Question: In the Control Panel applet for customizing tray icons, the application's name is shown. In a WinForms application, this name may be changed with the 'AssemblyTitle' value at compile time, as shown in the image.

Is it possible to change this value at runtime, perhaps with a form property or some other method?
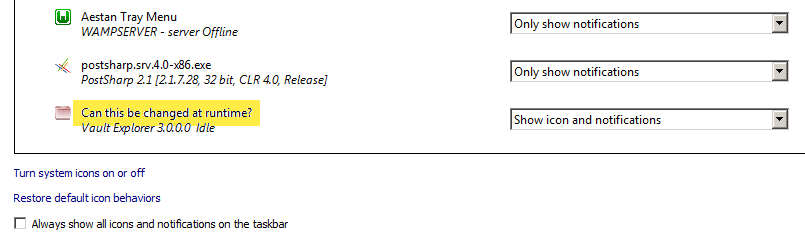
Answer: Like you said, the name shown in this dialog is the name of your program as given by the executable file. In the world of .NET, it's exposed as the 'AssemblyTitle' attribute.
But that's read-only at run-time because it gets compiled directly into your executable, both as managed metadata and also unmanaged Win32 resource data. There is no way to change it without recompiling.
So the simple answer to your question is no.
But I really can't figure out what you're trying to accomplish here, much less why. You said this in response to Robert Harvey's question:
> I am trying to brand and localize that value. I'd rather it be defined as a configuration option than require me to change my build process.
There is a big difference between a localized resource and a run-time configuration option. You can still localize the value at compile-time, but it will require some changes to your build process. I don't know why this is a big deal if you really need this. Changing your build process one time is way easier than writing and maintaining code that dynamically modifies your executable at run-time.
See these questions for details on how you might set about accomplishing this:
- <URL>
Of course, I'd be remiss if I didn't also point out that localizing the of your application is a very weird thing to do. If I had an application that was called "Text Editor" in English, I wouldn't want the name to be "Textredigerare" in the Swedish version. That lack of consistency my branding, not improves it. Unless you're creating an operating system with a bunch of utility programs, users know your program by its name. Pick a single name--any language--and stick with it.